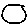
Label: circle